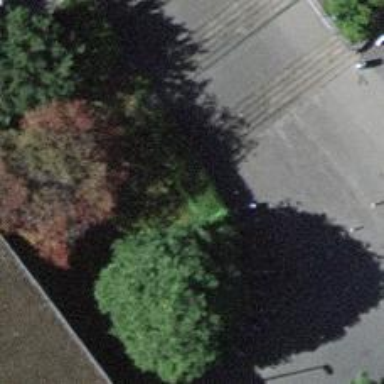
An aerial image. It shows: Bicycle repair station is available.